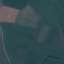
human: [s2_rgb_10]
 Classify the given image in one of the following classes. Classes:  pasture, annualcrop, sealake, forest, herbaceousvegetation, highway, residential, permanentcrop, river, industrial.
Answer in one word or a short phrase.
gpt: Pasture